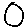
Label: circle